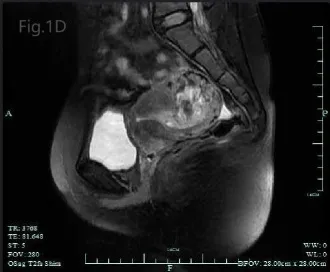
(D) Pelvic MRI scan depicted heterogeneous mass in uterine cavity with hemorrhage, invading to the myometrium.
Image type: radiology (mri)